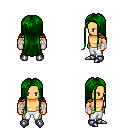
a pixel art fantasy rpg character, male body template, human, tanned skin, leather shoulder armor, white pants, green extra-long hairstyle, white cloth bandages, metal boots, four views (front, back, left, right), 2x2 character sprite sheet, small pixel art, hard edges, no anti-aliasing